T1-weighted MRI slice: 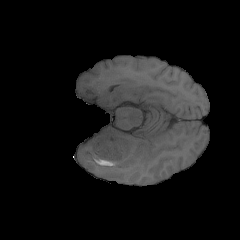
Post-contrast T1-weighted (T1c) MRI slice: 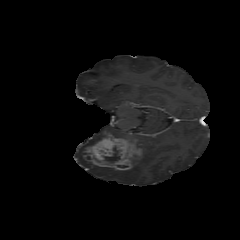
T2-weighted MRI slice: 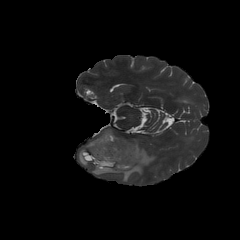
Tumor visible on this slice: yes